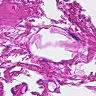
Metastatic tissue present: no